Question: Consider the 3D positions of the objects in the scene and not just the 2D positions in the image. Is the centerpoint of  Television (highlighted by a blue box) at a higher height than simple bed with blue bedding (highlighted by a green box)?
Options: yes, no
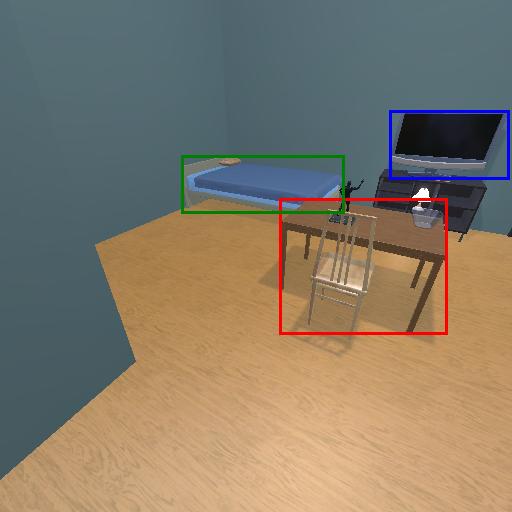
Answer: yes